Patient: sex M, age 60
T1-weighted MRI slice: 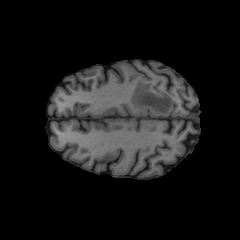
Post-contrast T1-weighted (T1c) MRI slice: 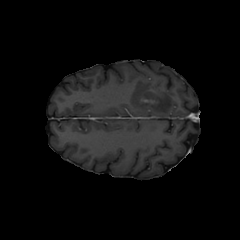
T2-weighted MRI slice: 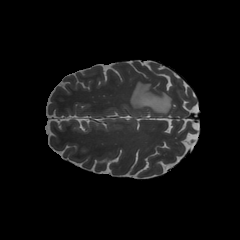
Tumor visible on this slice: yes
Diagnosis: Glioblastoma, IDH-wildtype
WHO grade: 4